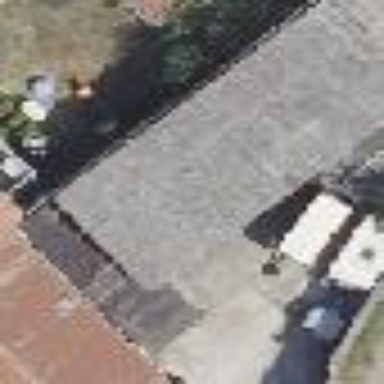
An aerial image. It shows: Shed.